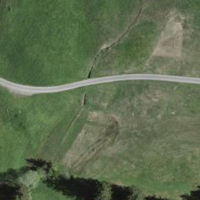
EUNIS habitat code: 25
Species observed at this site:
Neottia ovata